Question: I am following a d3 sample on hierarchical edge bundling - <URL>
What I am only interested in is, how may I incorporate tension functionality in the above sample in the simplest way possible on top of the following example (its code is <URL>:

I've studied the code @ the 1st link but cannot determine which parts of the code attribute to the desired functionality. @ the 2nd link however, I know the following code may be involved / altered. Please guide me along.
'''
var line = d3.svg.line.radial()
.interpolate("bundle")
.tension(.85)
.radius(function (d) {
return d.y;
})
.angle(function (d) {
return d.x / 180 * Math.PI;
});
'''
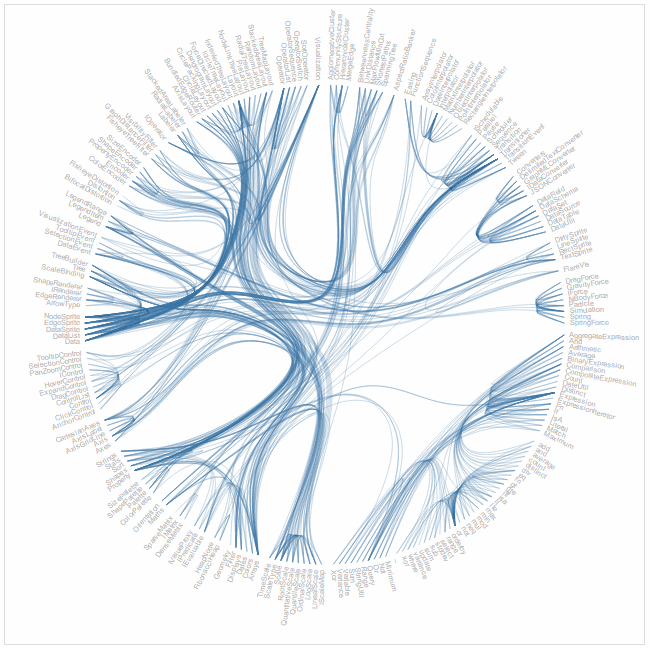
Answer: From the source code of the example in the 1st link:
There needs to be an input on the page
'''
<input style="position:relative;top:3px;" type="range" min="0" max="100" value="85">
'''
When the view is initialized, it subscribes to input change events and updates the 'tension' param accordingly:
'''
d3.select("input[type=range]").on("change", function() {
line.tension(this.value / 100);
// more needed here (see below)
});
'''
The other thing that's needed (which the 1st example does, but with different variable names) redraw all the paths based on the new value, from within the input change handler. In your case, it's probably like this (maybe not totally right; you have to try it):
'''
link.attr("d", line);
'''